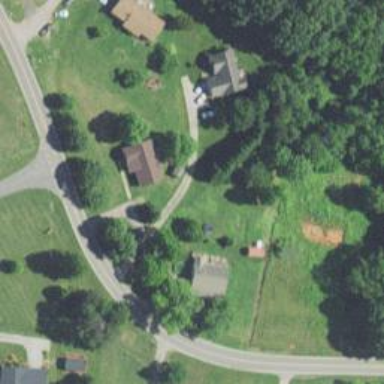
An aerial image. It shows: Driveway leading to service road.